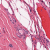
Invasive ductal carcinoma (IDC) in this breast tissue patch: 0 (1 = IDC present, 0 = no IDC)